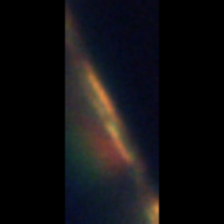
Taxon: Pennate
Group: Diatoms